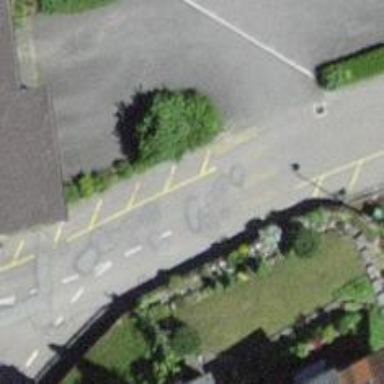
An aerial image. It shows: Zebra crossing on the road.